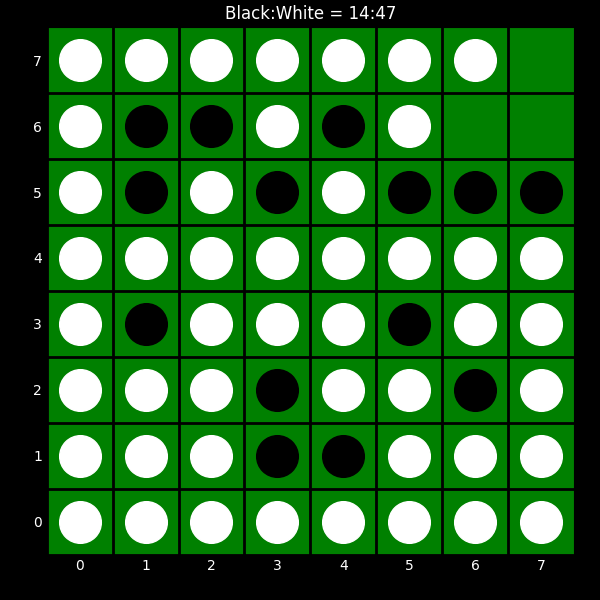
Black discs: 14
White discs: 47